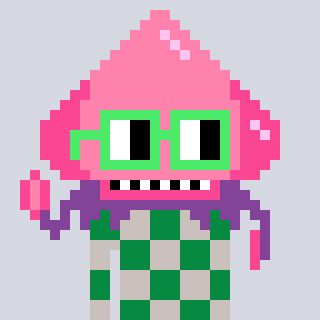
a pixel art character with square light green glasses, a squid-shaped head and a foggrey-colored body on a cool background